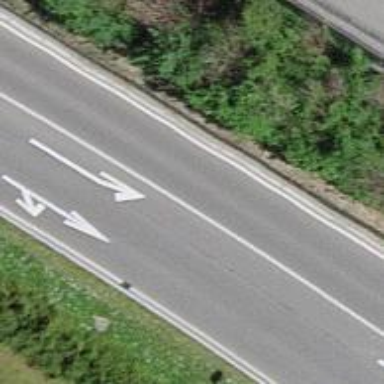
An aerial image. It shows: Tertiary road.